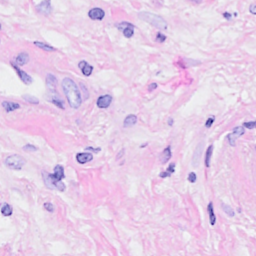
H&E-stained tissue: Breast